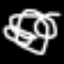
Label: squiggle